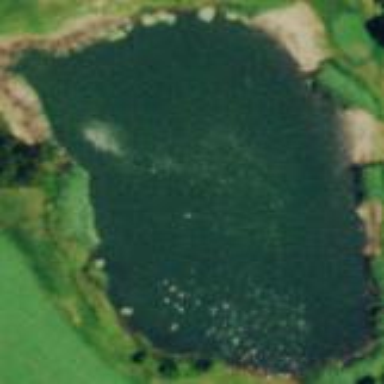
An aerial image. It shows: Water hazard on golf course.